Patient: sex F, age 83
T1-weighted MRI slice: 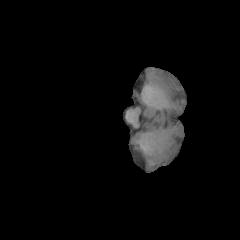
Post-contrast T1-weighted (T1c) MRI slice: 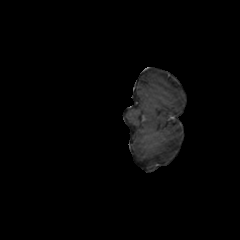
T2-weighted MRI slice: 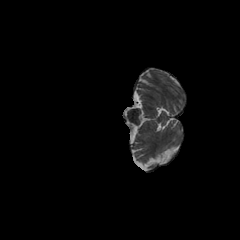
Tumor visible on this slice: no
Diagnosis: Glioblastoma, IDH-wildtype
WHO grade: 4